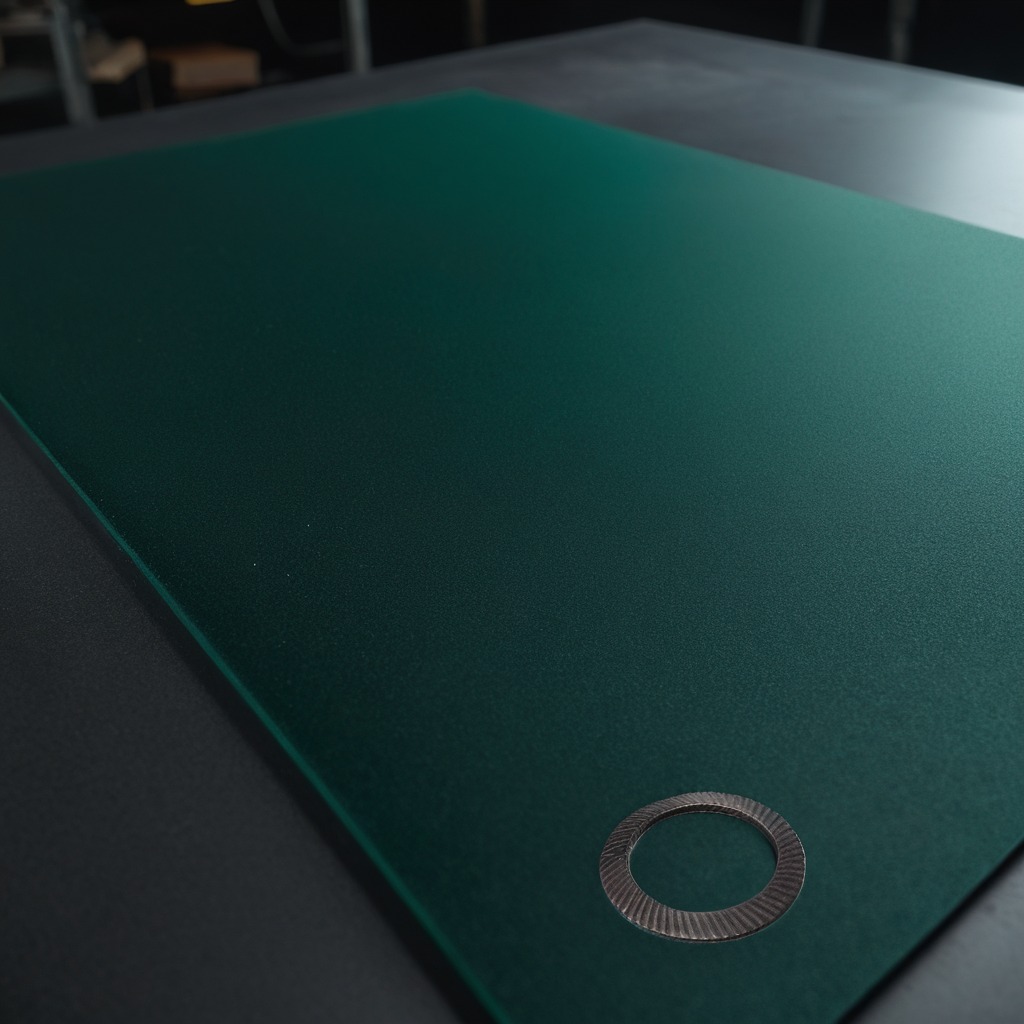
A flat metal washer lies on a clean granite tabletop covered with a green rubber mat inside a workshop at night dim ambient light soft shadows worn but beneath the mat